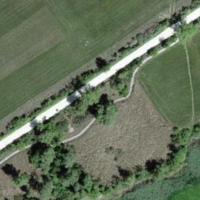
EUNIS habitat code: 21
Species observed at this site:
Calamagrostis epigejos
Rhamnus cathartica
Rhaphigaster nebulosa